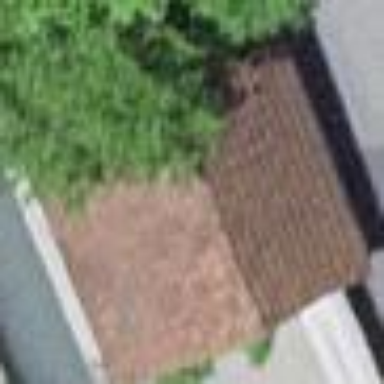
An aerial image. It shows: Gabled building.